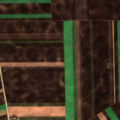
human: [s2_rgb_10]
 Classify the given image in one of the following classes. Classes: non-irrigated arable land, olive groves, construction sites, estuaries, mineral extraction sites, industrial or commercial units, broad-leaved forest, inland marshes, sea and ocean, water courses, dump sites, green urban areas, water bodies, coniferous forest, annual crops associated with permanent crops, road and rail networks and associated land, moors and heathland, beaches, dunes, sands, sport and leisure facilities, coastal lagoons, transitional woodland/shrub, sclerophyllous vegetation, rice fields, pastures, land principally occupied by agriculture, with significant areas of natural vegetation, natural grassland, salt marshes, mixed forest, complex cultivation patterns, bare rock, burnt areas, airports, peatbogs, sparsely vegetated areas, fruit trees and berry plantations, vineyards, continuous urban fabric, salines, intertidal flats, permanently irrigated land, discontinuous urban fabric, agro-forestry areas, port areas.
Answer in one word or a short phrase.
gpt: non-irrigated arable land